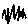
Label: zigzag